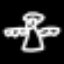
Label: angel